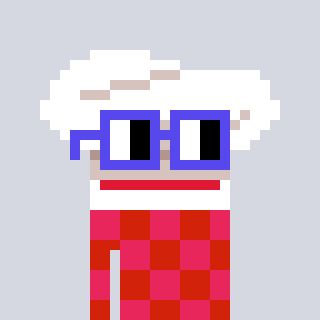
a pixel art character with square blue glasses, a chef hat-shaped head and a red-colored body on a cool background